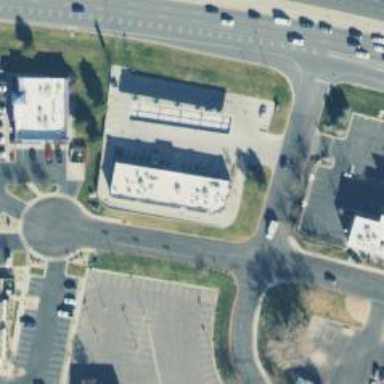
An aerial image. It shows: Convenience shop.